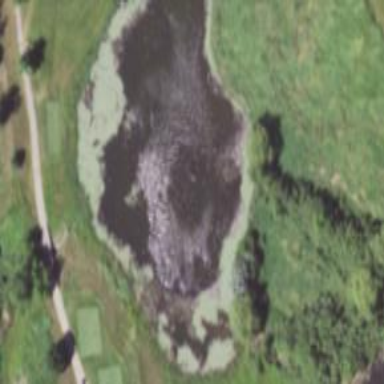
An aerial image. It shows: Golf course pond classified as lateral water hazard. It is natural water feature on the golf course.